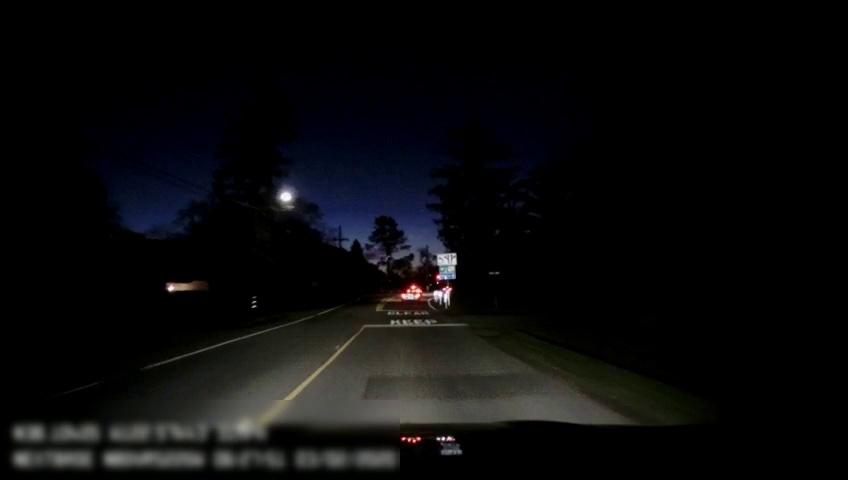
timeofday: Night
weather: Cloudy
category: Drivable Space
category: Vehicles | Car
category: Lanes | Opposite Lane
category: Lanes | Current Lane
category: Lanes | Current Lane
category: Lanes | Current Lane
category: Traffic | Signs
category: Traffic | Signs